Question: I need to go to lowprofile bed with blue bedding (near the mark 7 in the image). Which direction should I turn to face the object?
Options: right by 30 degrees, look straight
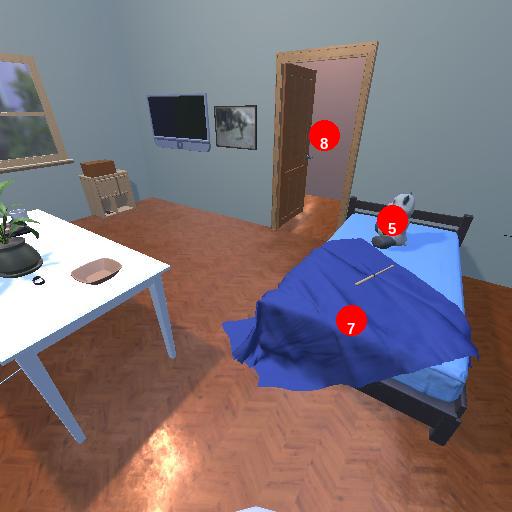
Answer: right by 30 degrees